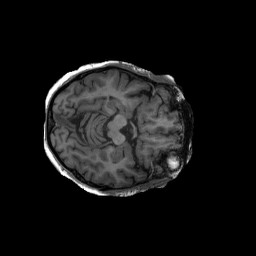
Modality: T1w
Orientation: axial
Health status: ill
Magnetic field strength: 3 T